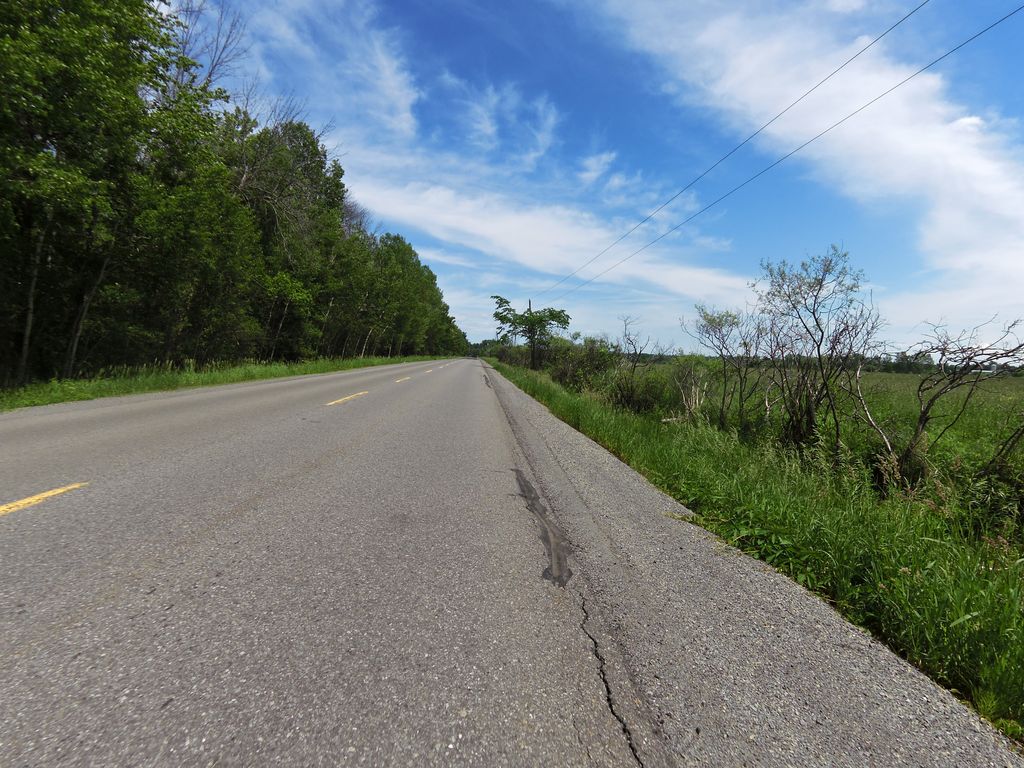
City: ottawa-gatineau